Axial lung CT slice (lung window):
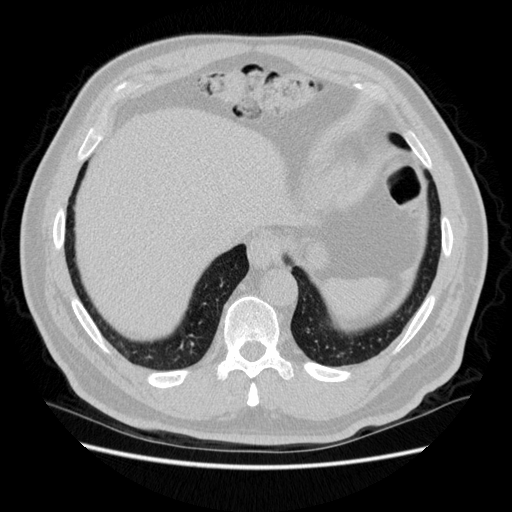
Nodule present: no